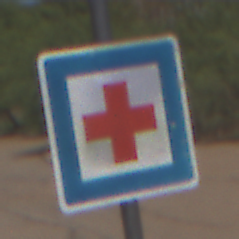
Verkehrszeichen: ErsteHilfe
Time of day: Midday
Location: Outdoor (RoadRail)
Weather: Clear
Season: NotSpecified
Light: Natural